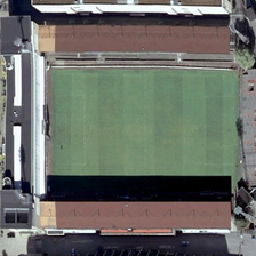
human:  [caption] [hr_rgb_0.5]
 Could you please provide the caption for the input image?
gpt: next to the gym is very empty .

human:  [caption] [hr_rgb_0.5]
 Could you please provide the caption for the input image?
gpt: JIM is medium green.

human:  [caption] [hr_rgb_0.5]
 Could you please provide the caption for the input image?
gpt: The gym is the middle green.

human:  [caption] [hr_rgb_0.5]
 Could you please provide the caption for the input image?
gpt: The stadium is green in the middle.

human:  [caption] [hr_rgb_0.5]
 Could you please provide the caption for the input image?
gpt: Green stadium in the middle